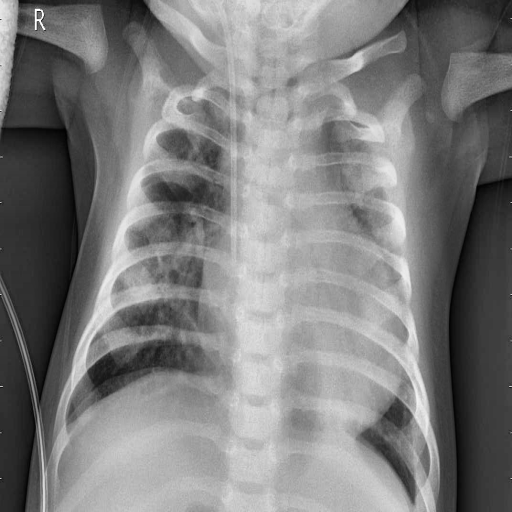
Finding: PNEUMONIA